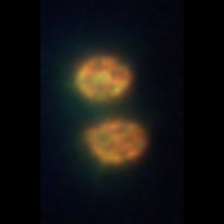
Taxon: Thalassiosira
Group: Diatoms